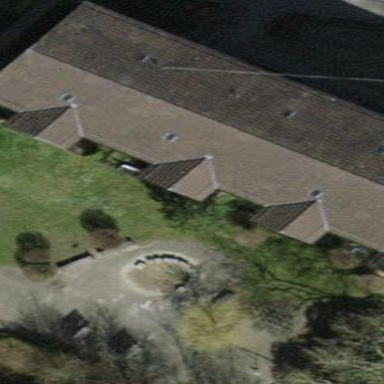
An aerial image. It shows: Building with tile roof.